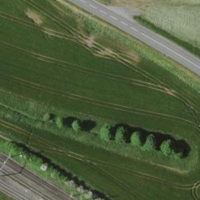
EUNIS habitat code: 52
Species observed at this site:
Circus aeruginosus
Pernis apivorus